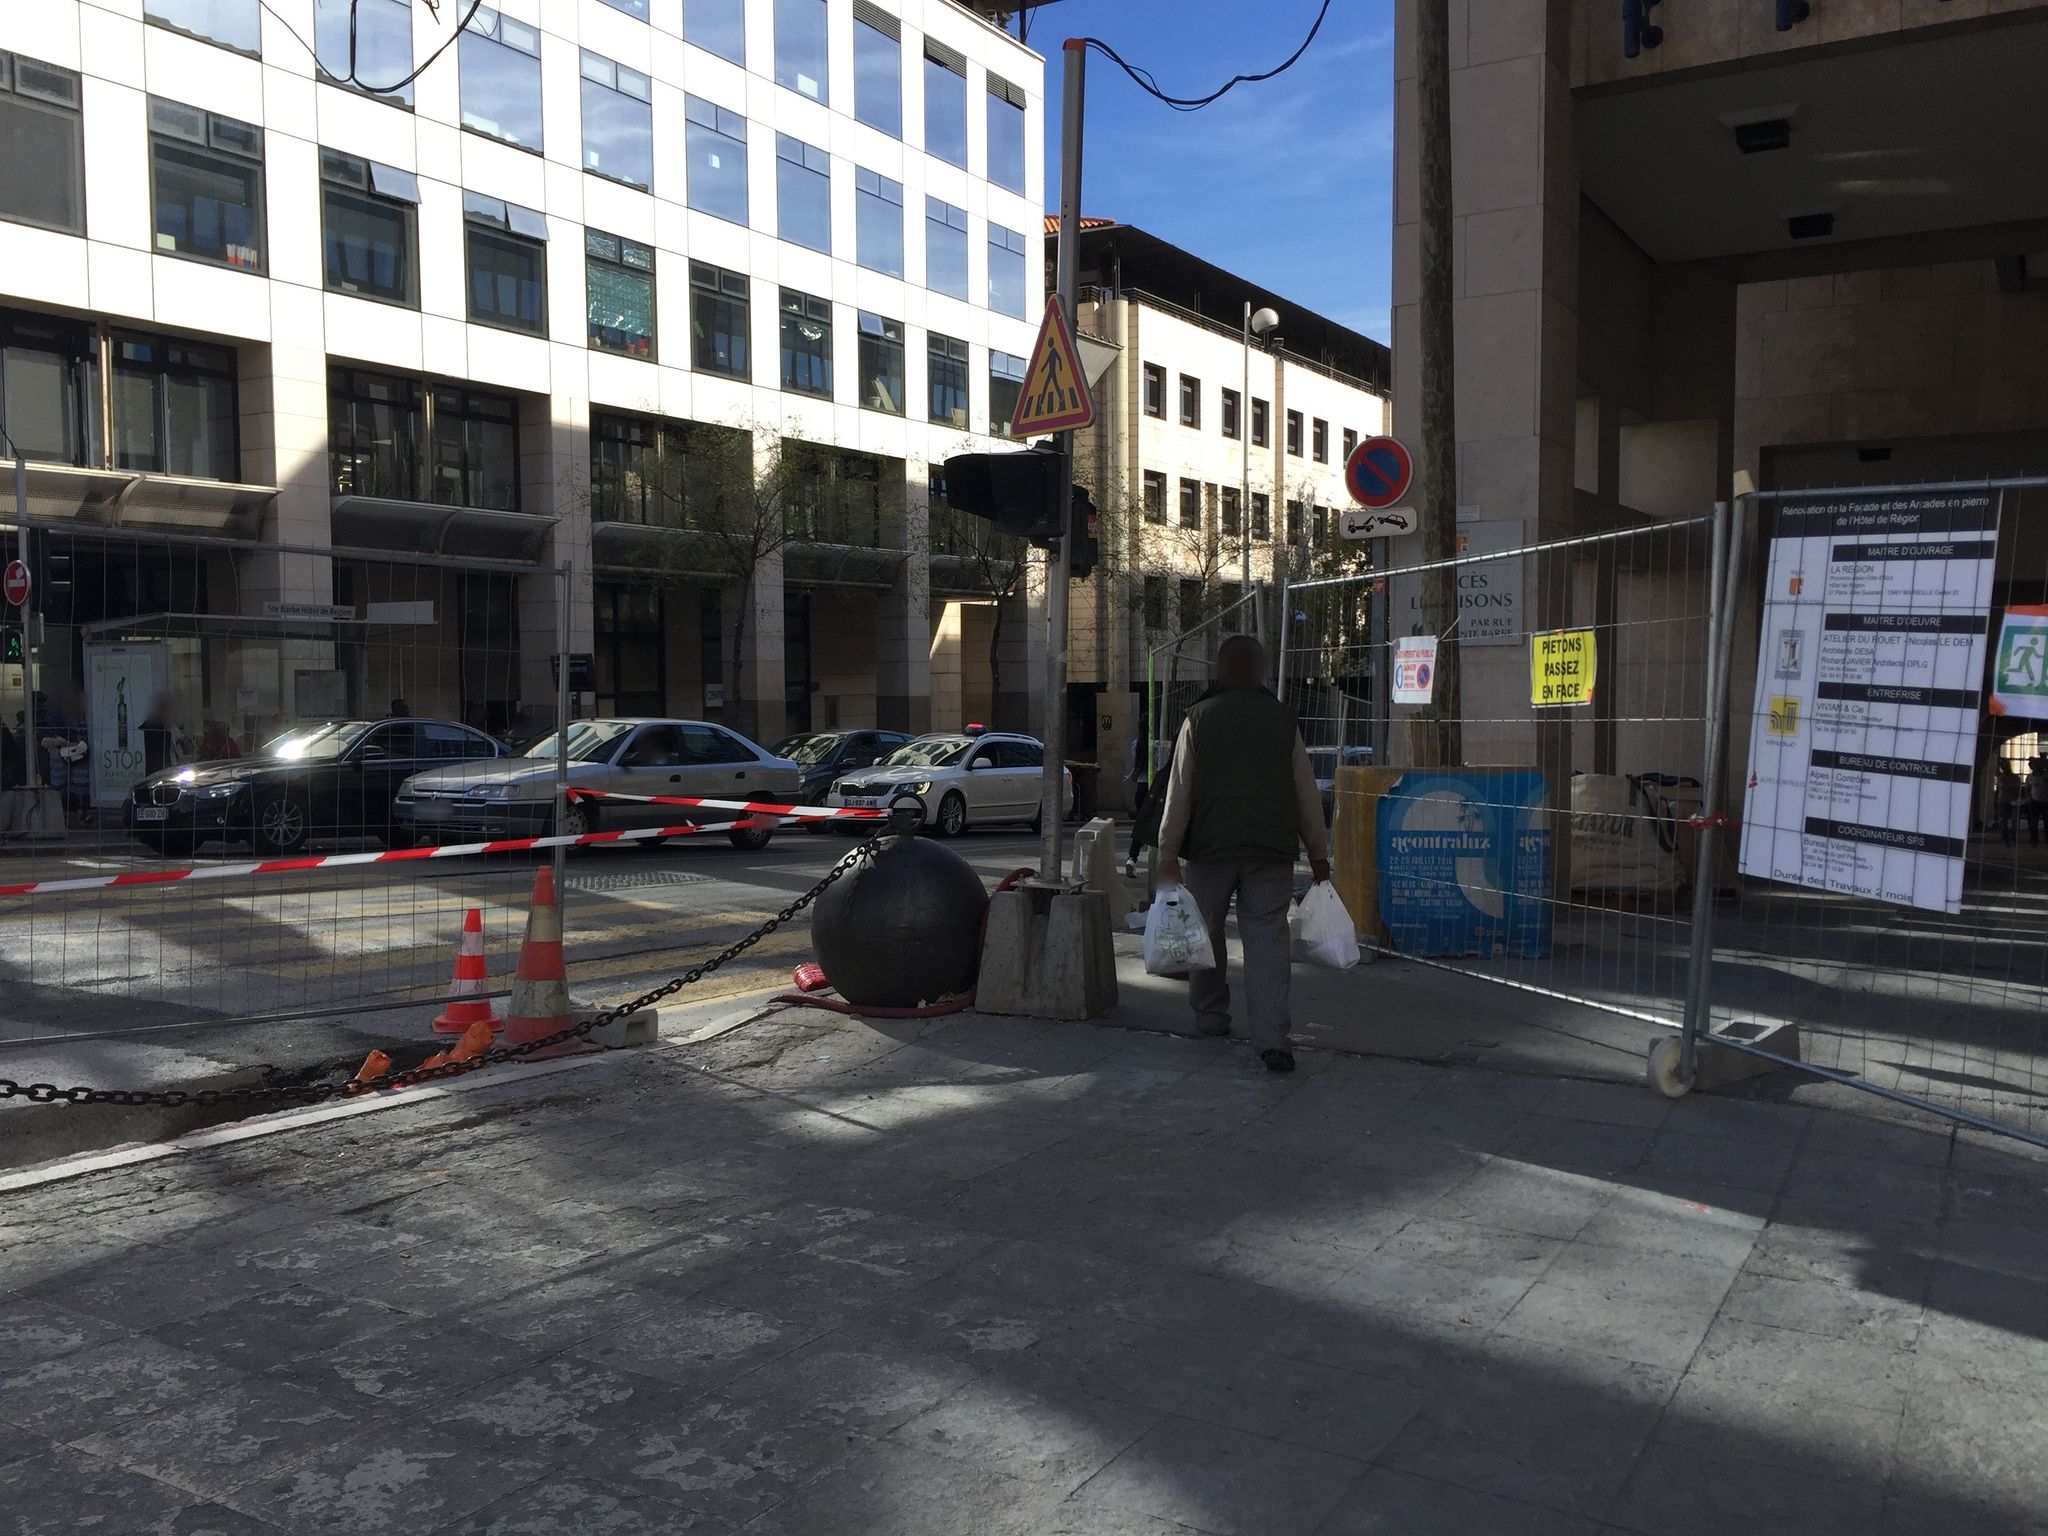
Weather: clear
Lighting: day
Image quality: good
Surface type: walking surface
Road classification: secondary
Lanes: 2
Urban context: urban centre
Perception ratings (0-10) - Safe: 3.51, Lively: 7.89, Beautiful: 3.31, Boring: 2.85, Depressing: 5.51, Wealthy: 8.17